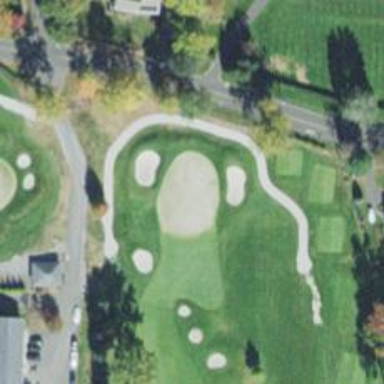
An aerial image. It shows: Golf hole.